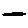
Label: line